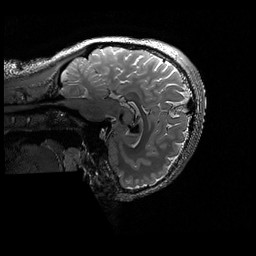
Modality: T2w
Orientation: sagittal
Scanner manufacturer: siemens
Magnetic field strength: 3 T
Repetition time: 3.2 s
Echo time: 0.428 s